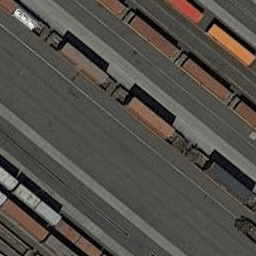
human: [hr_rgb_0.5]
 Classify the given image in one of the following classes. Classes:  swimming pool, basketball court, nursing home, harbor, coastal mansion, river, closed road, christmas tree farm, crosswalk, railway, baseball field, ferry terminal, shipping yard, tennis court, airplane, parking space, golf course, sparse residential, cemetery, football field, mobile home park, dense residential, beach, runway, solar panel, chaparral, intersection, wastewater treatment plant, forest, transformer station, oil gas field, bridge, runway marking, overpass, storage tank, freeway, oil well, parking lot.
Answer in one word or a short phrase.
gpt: shipping yard